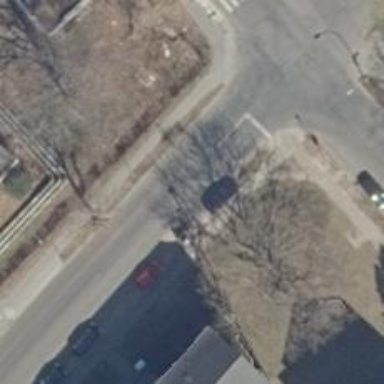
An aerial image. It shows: There is parking obstacle present.